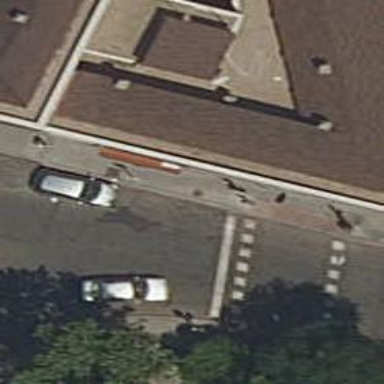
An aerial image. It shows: Taxi stand.